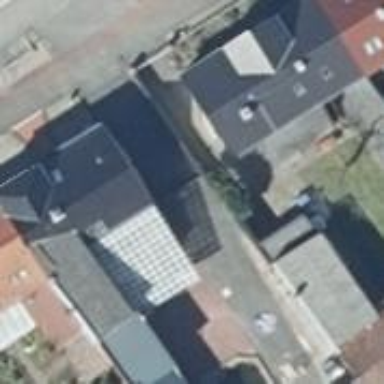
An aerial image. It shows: Simple house.